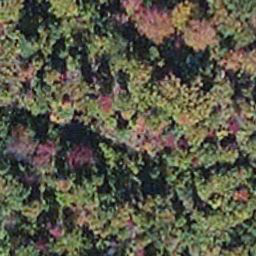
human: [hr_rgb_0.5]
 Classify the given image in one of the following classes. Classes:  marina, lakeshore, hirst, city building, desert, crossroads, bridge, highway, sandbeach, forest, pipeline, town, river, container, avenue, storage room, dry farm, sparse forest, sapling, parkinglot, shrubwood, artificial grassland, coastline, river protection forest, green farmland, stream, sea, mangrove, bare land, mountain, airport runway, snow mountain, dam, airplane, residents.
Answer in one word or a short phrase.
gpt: mangrove